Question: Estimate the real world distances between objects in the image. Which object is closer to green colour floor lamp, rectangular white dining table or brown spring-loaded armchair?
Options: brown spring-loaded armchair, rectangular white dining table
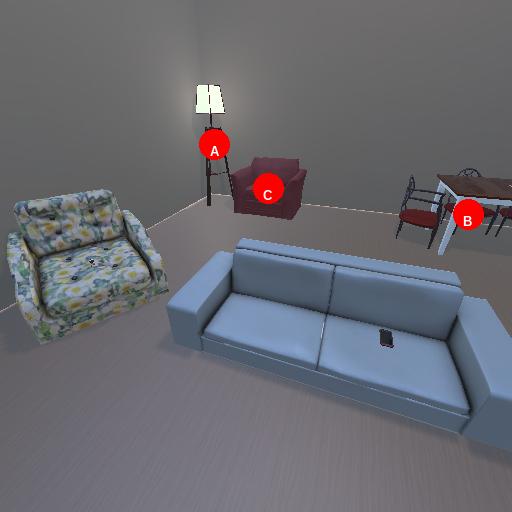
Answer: brown spring-loaded armchair